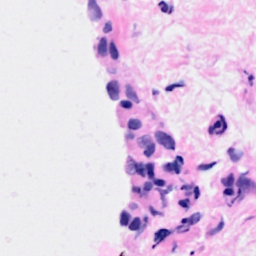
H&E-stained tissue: Breast